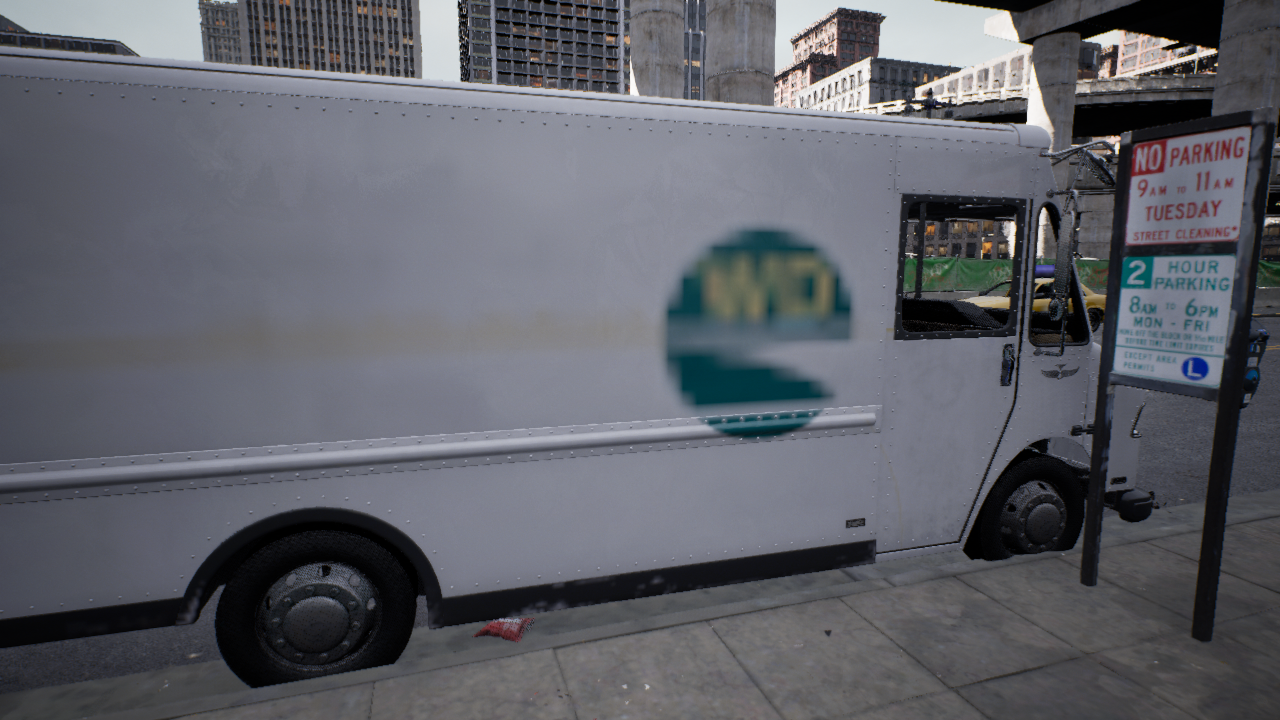
Venue: downtown
Lighting: clear day
Vehicle rig: sedan